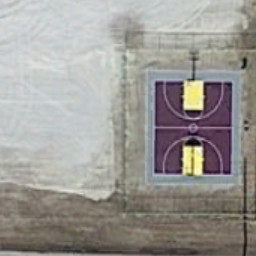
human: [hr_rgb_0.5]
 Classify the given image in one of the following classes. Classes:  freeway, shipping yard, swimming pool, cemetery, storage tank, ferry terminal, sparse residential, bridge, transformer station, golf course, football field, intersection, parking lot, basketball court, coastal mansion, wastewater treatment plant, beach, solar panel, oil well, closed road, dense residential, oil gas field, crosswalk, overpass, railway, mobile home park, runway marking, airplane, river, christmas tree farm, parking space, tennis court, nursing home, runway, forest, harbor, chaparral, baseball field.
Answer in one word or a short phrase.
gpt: basketball court